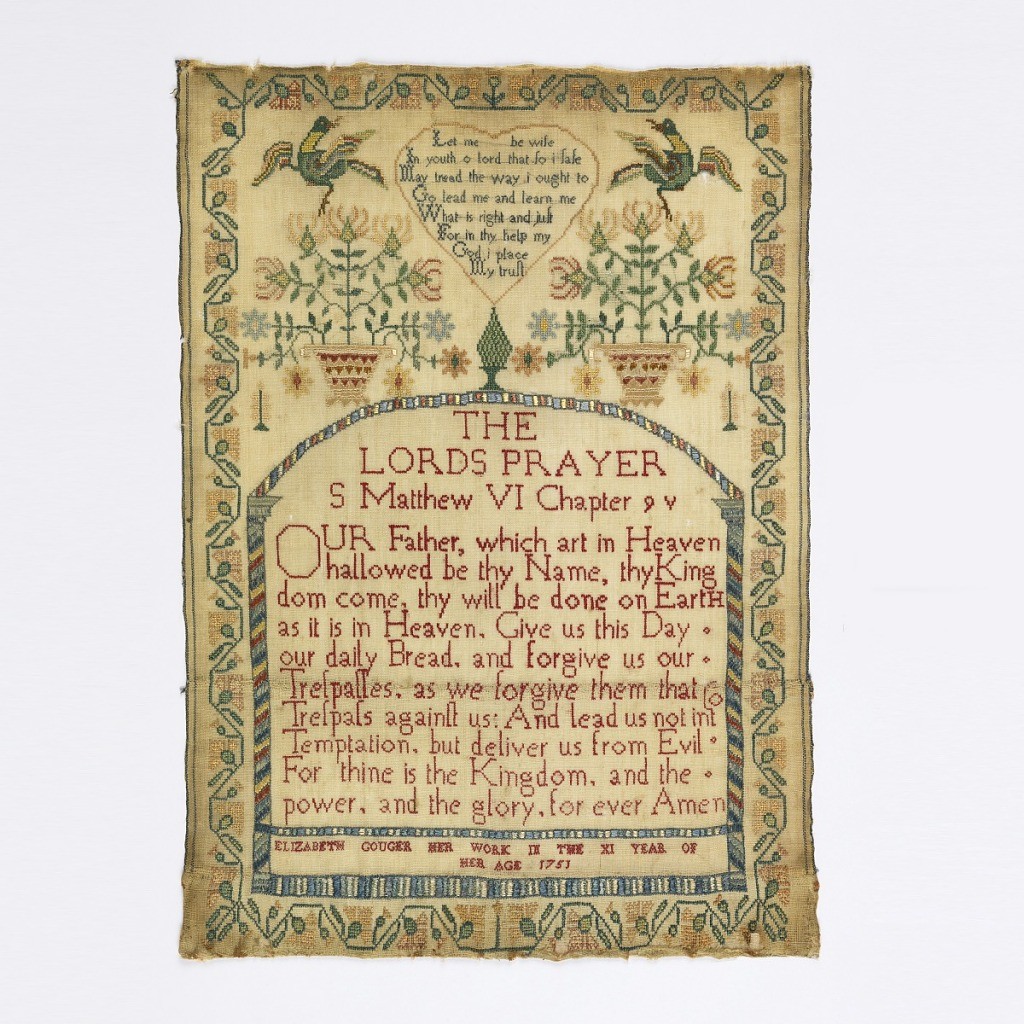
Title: Sampler
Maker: Elizabeth Gouger
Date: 1751
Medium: silk embroidery, wool foundation Technique: cross and counted satin stitches on plain weave
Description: The Lord's Prayer, baskets of flowers with birds, and signature "Elizabeth Gouger her work in the XI year of her age 1751." Floral border.